Question: I have a simple snippet with a phone number composed by a one letter and 12 numbers, its a simple text inside a p element, In a desktop browser all looks fine, but in an iPhone browser the letter 'p' looks fine but the rest of the number looks very small and there is a linebreak.

'''
p.style3 {
font-size: 3rem !important;
font-family: Georgia, "Times New Roman", Times, serif !important;
text-rendering: optimizeLegibility;
font-style: italic;
font-weight: lighter;
white-space: nowrap;
}
'''
'''
<p class="style3">p. <PHONE></p>
'''
Why does Safari on iOS show this behavior?
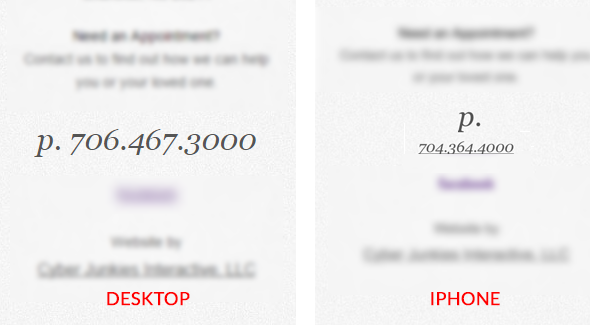
Answer: Try this (<URL>:
'''
<meta name="format-detection" content="telephone=no"/>
<p class="style3">p. <PHONE></p>
'''
'''
p.style3 {
-webkit-text-size-adjust: 100%;
font-size: 3rem !important;
font-family: Georgia, "Times New Roman", Times, serif !important;
text-rendering: optimizeLegibility;
font-style: italic;
font-weight: lighter;
white-space: nowrap;
}
'''
'<meta>' should lie in '<head>'.